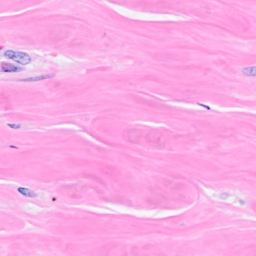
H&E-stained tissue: Breast